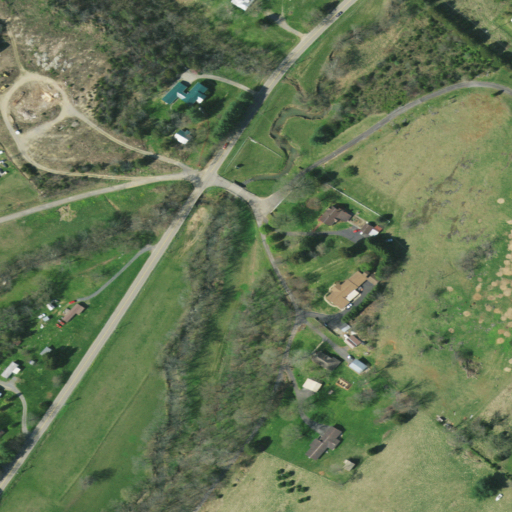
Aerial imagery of valley in Tennessee named Devils Nose Valley containing pasture, open development, low intensity development, deciduous forest, mixed forest, barren land, and medium intensity development